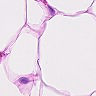
Metastatic tissue present: no